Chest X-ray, AP view. Patient: 66 years old, sex M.
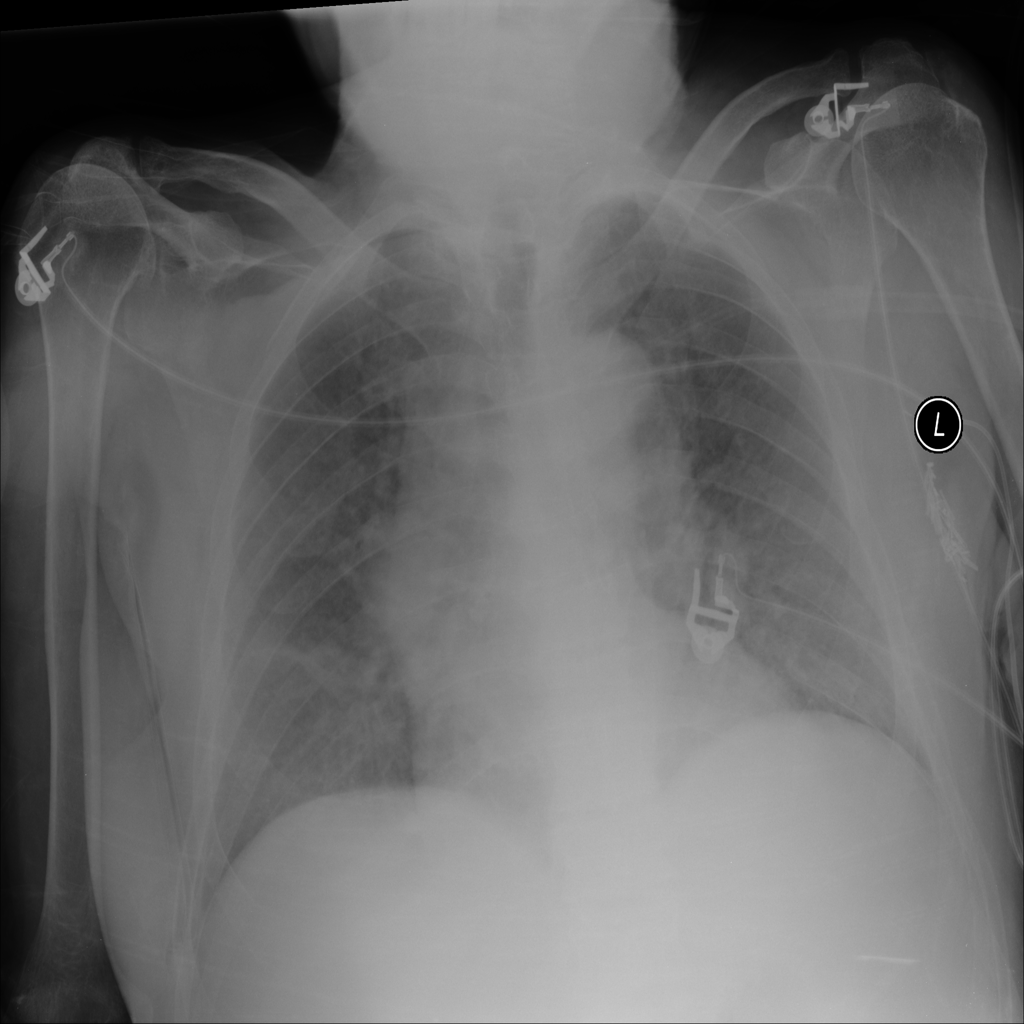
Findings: No Finding